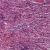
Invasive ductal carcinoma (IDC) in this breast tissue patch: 1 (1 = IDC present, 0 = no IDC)